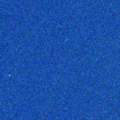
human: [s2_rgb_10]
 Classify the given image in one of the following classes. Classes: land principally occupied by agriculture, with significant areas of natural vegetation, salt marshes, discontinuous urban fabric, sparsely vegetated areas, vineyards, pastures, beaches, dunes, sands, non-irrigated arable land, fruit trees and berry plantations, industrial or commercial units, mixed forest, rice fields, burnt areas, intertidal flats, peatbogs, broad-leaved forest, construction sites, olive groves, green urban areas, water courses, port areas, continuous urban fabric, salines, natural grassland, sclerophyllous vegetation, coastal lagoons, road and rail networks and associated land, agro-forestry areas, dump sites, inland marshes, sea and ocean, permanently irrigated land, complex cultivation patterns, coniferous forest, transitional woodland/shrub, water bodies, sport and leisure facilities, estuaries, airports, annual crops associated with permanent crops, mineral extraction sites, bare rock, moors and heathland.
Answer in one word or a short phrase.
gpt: sea and ocean